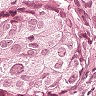
Metastatic tissue present: yes